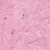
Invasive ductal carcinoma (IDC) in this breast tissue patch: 0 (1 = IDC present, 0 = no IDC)